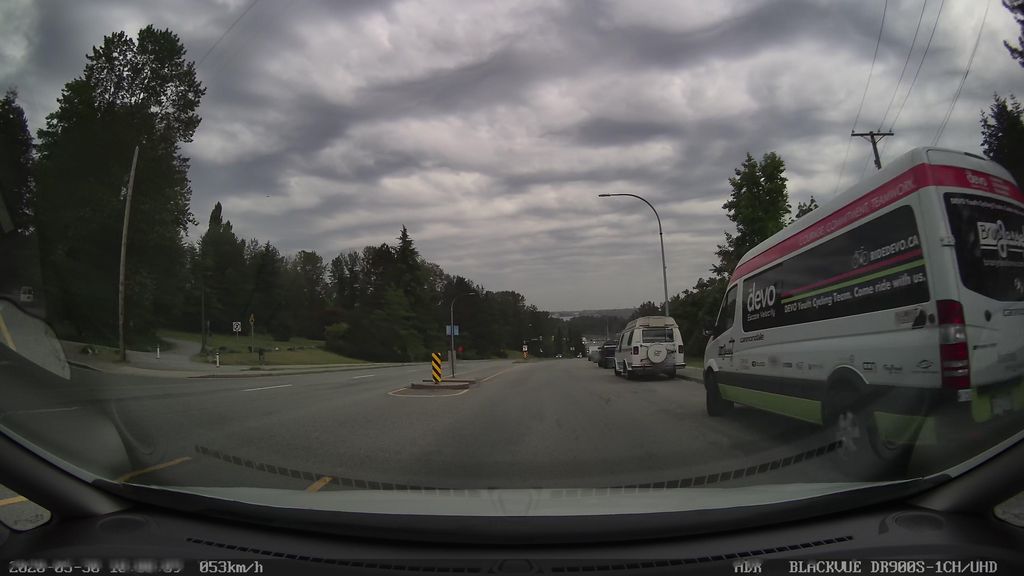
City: vancouver